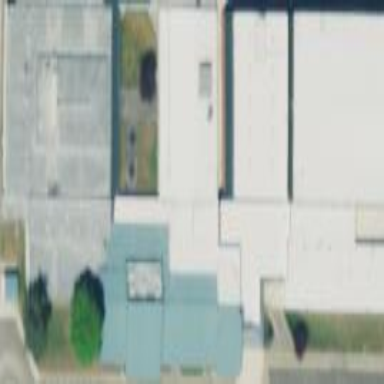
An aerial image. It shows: School building.